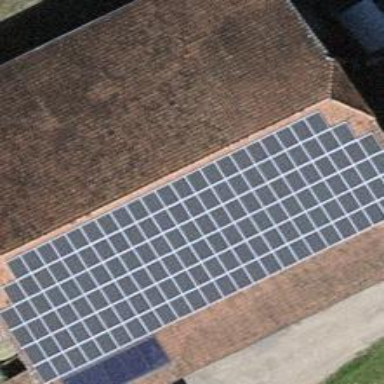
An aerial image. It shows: Solar photovoltaic panel generator.